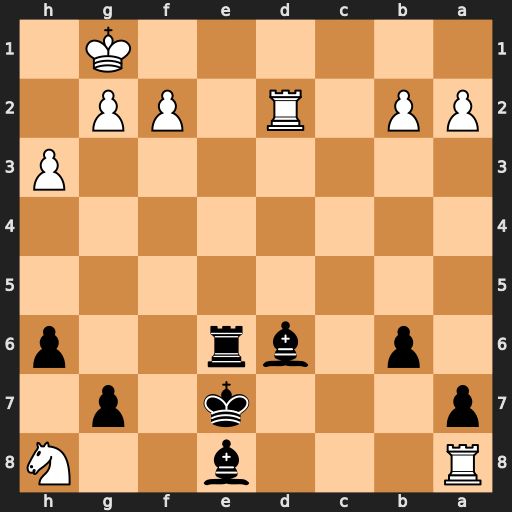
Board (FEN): R3b2N/p3k1p1/1p1br2p/8/8/7P/PP1R1PP1/6K1
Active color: b
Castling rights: -
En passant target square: -
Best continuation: Re1#